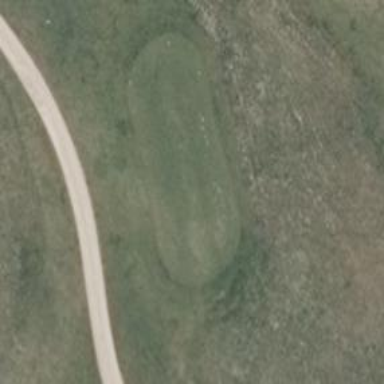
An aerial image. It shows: Golf tee.